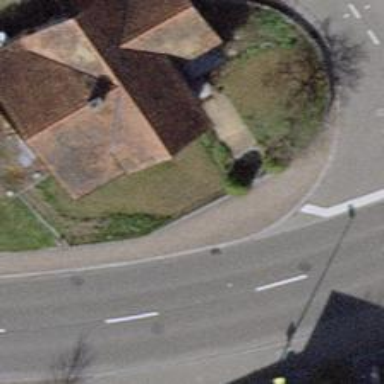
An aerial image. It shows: Sidewalk along the footway.